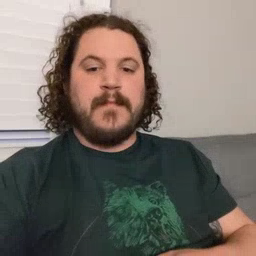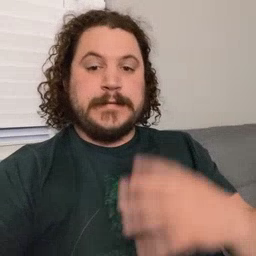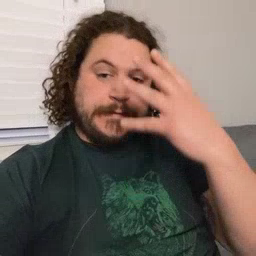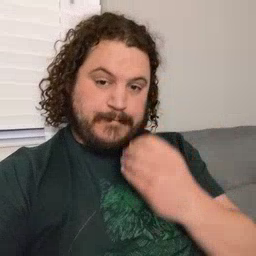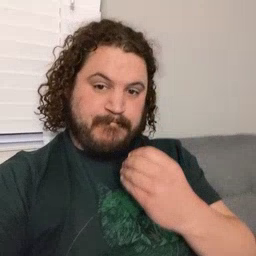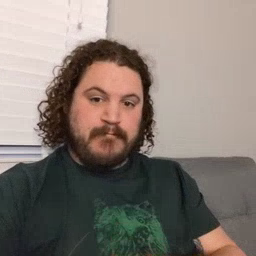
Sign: sleep